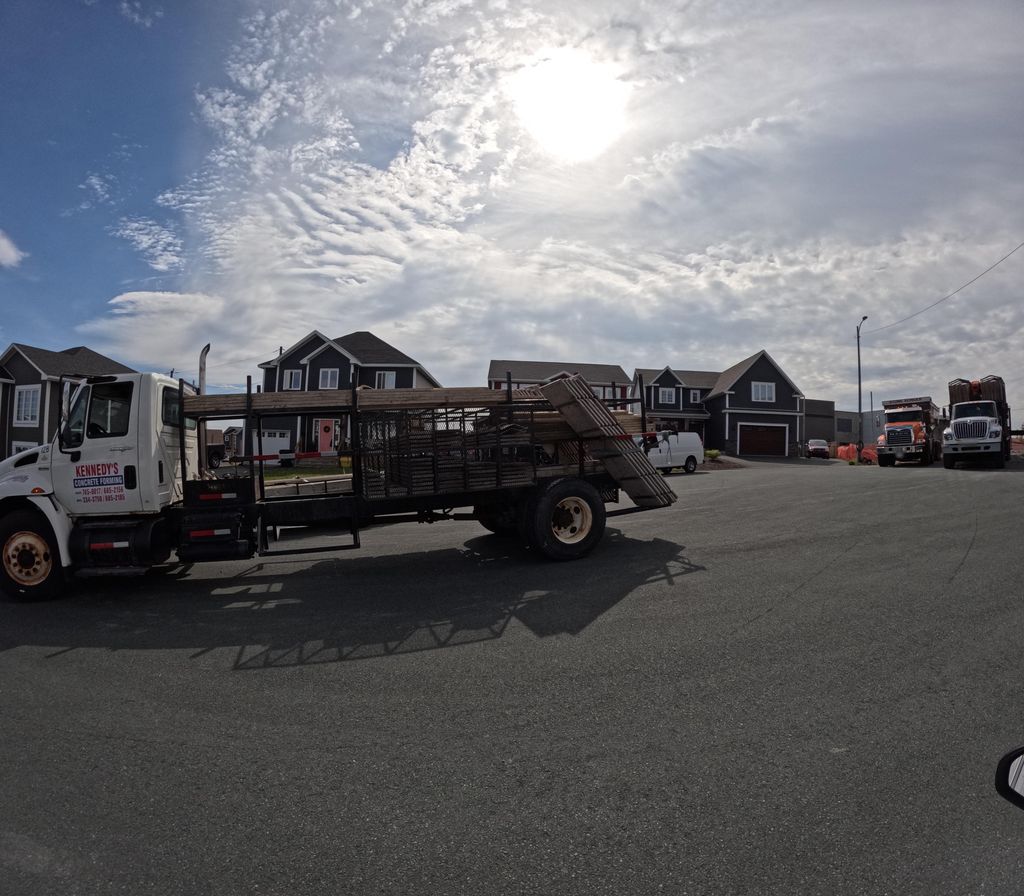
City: st_johns